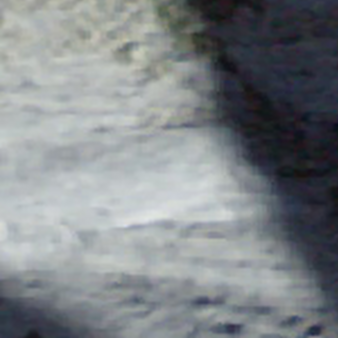
Label: other